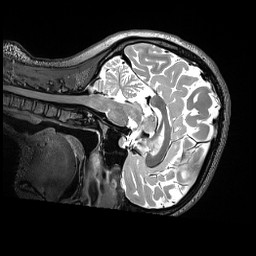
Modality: T2w
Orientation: sagittal
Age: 24
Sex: female
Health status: ill
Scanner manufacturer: siemens
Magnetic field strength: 3 T
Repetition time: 3.2 s
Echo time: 0.563 s